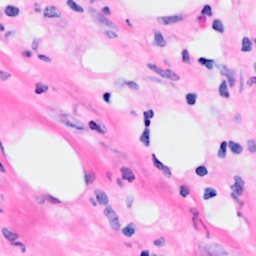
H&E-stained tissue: Breast